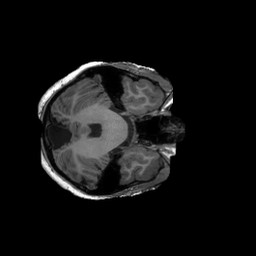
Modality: T1w
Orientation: axial
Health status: ill
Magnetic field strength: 3 T